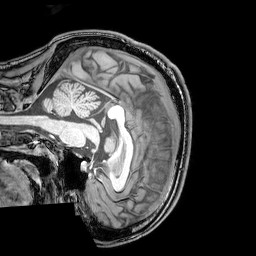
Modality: T1w
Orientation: sagittal
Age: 23
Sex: male
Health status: healthy
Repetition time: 0.081 s
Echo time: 0.037 s